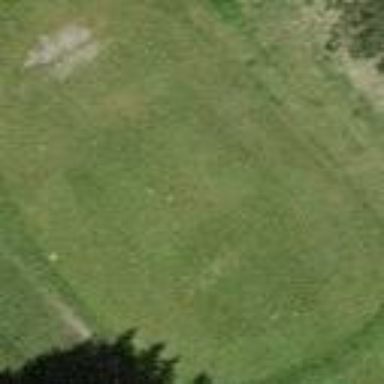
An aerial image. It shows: Golf tee.